Field crop: tomato
Growth stage: 1
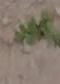
Species: portulaca